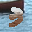
Label: 3